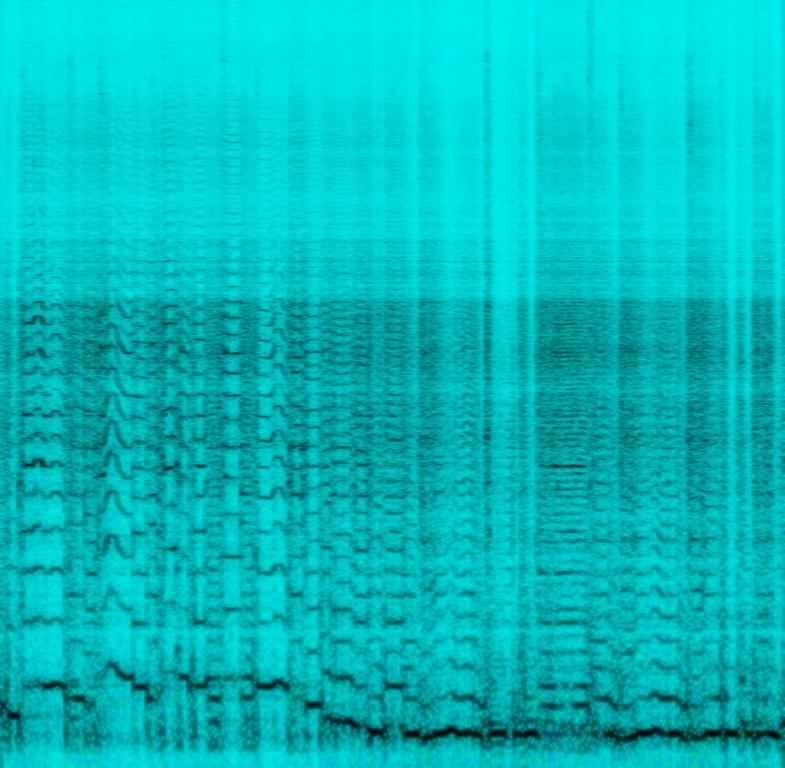
This clip features an electric guitar being played. This electric guitar has a distortion effect. A chorus effect is also added. The distortion guitar starts off with a descending lick on the pentatonic scale followed by palm muted power chords. A few double stops are played and at the end, a string bend is played. There are no other instruments in this song. There is no voice in this clip. This song can be used in a demo of a chorus effects pedal.